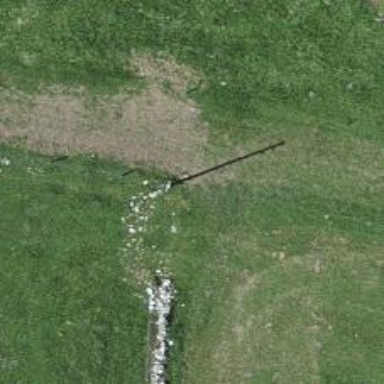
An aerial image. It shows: Wall barrier.